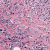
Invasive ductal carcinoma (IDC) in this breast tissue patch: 1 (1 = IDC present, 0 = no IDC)